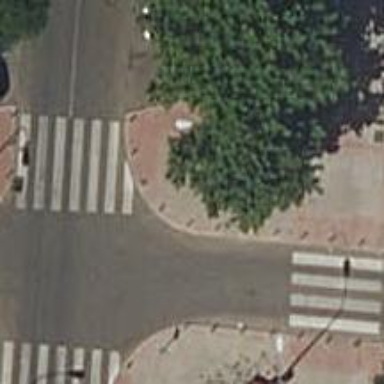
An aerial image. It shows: Bollard.